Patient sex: M
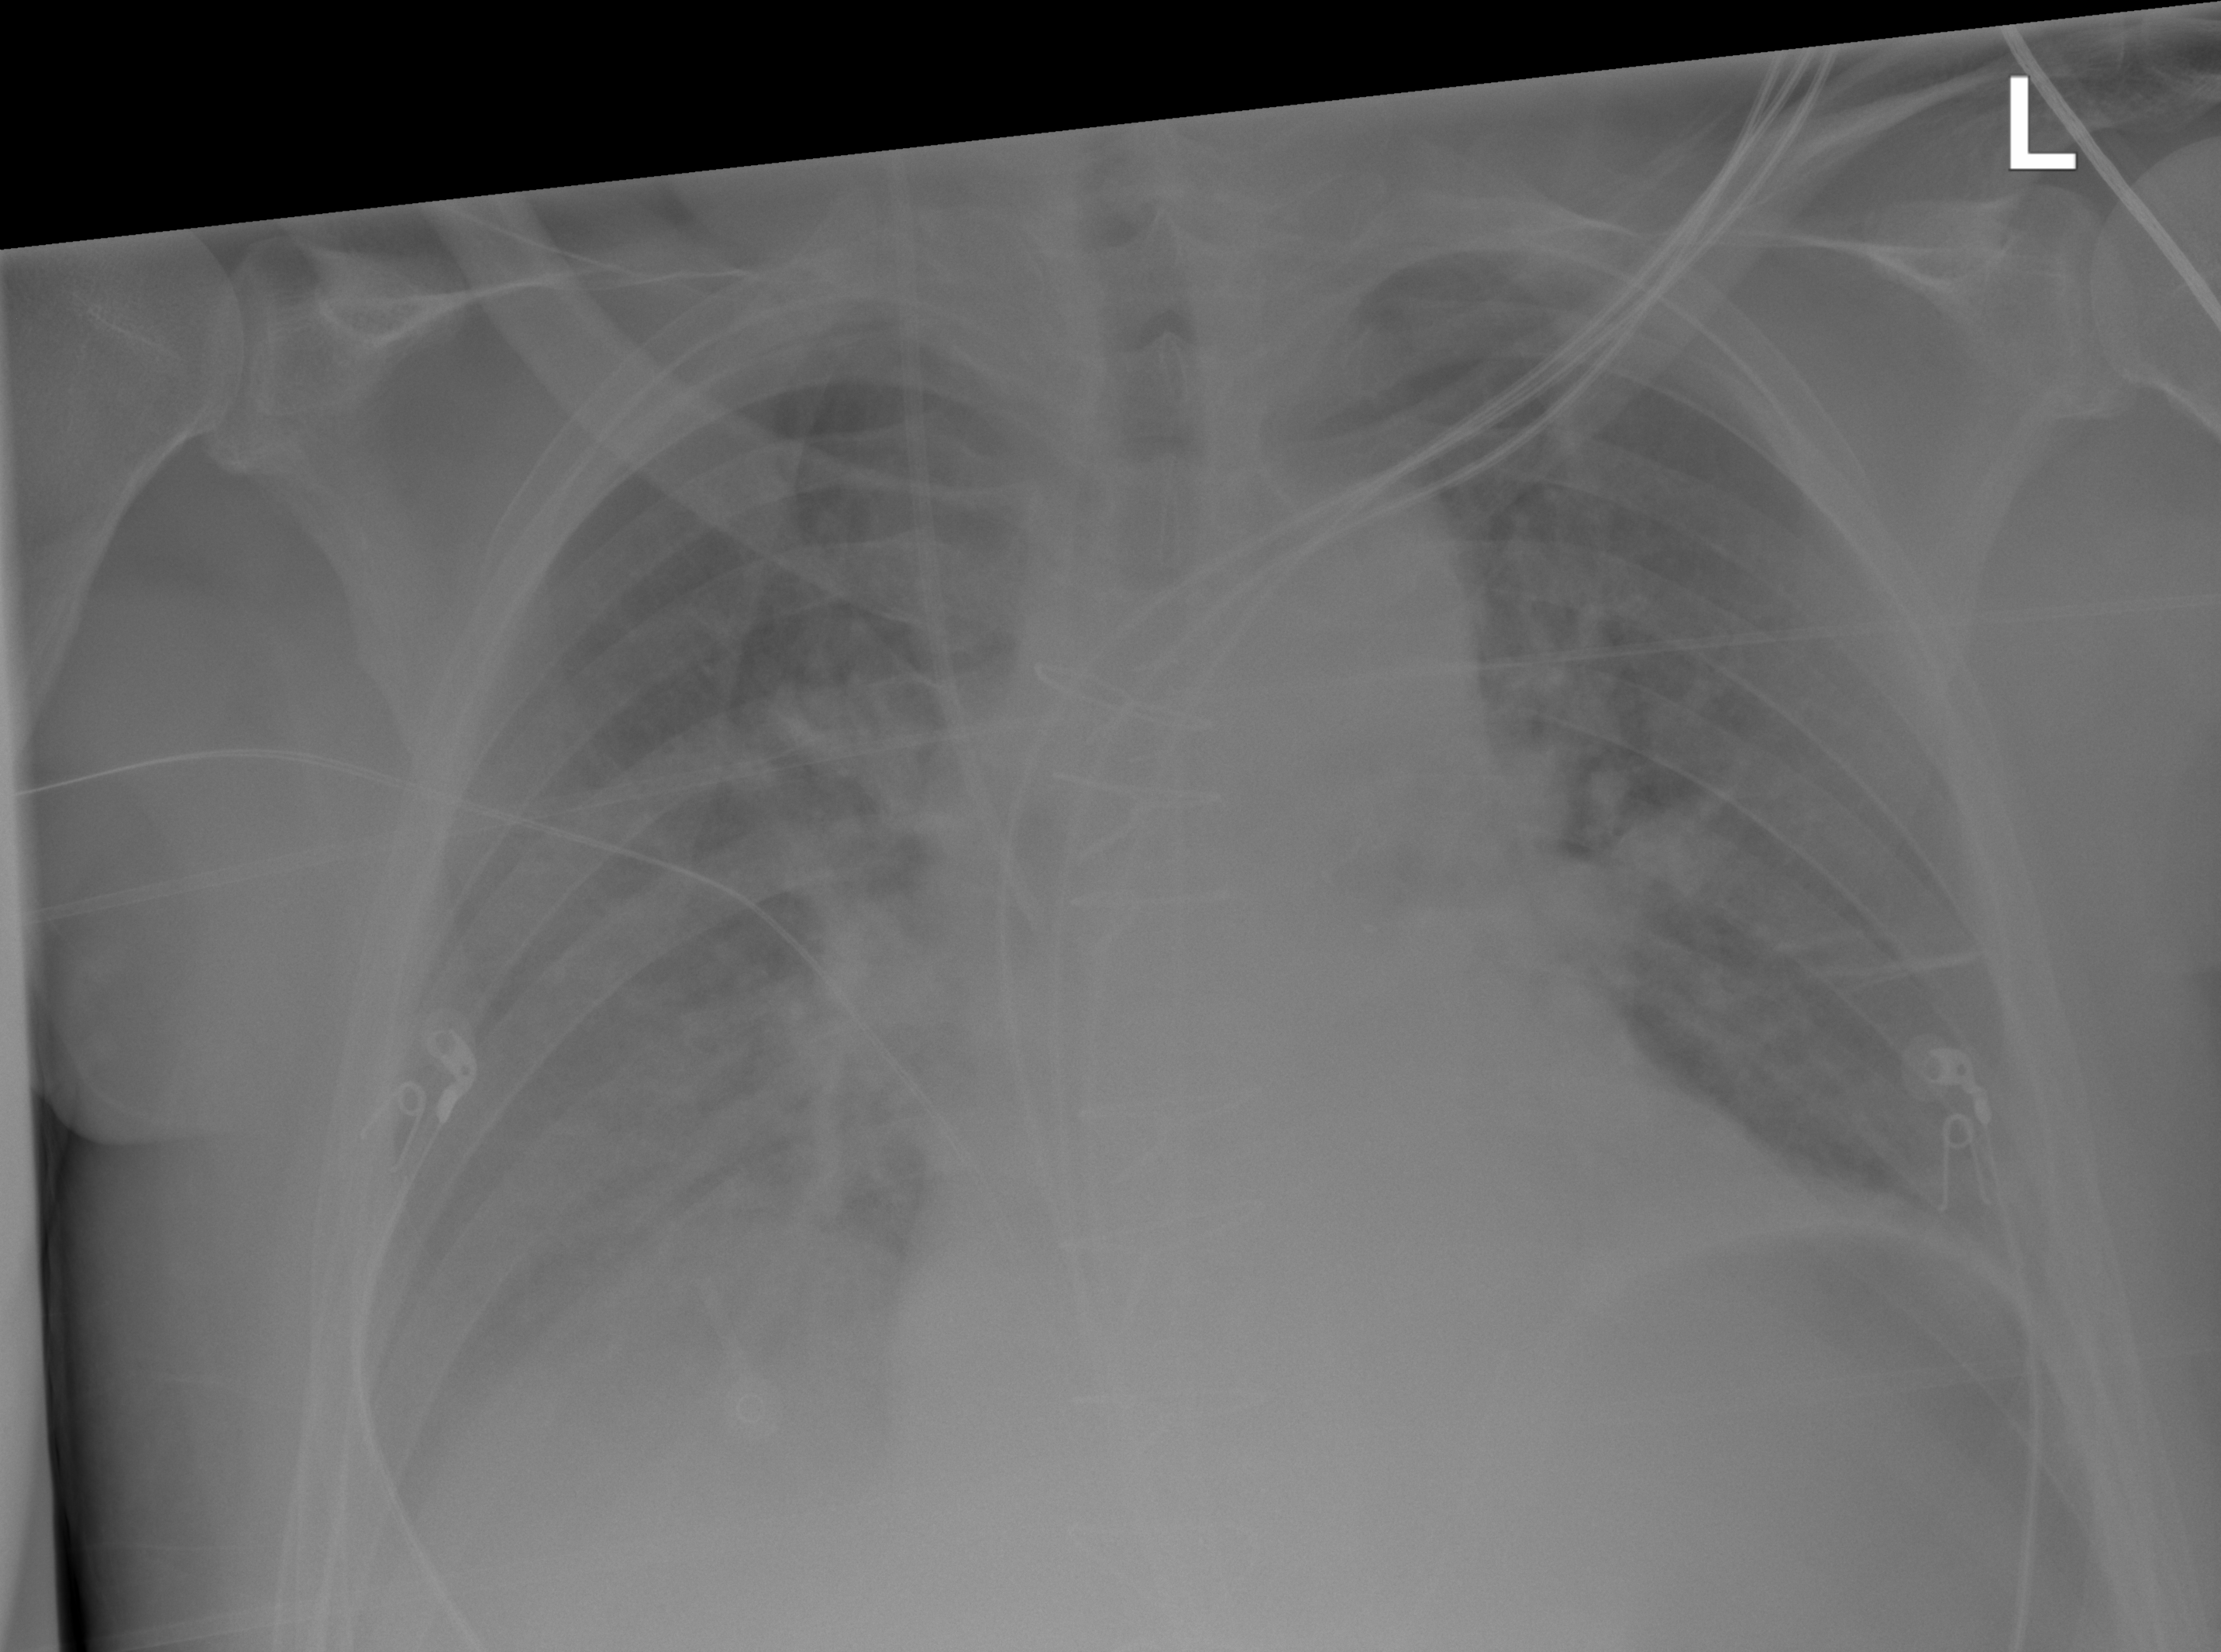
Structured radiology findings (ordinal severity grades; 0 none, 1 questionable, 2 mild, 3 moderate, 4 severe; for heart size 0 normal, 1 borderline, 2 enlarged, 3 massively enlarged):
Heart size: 2
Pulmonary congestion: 0
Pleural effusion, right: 2
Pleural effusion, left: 2
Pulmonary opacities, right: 0
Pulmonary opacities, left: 0
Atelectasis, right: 0
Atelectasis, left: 2